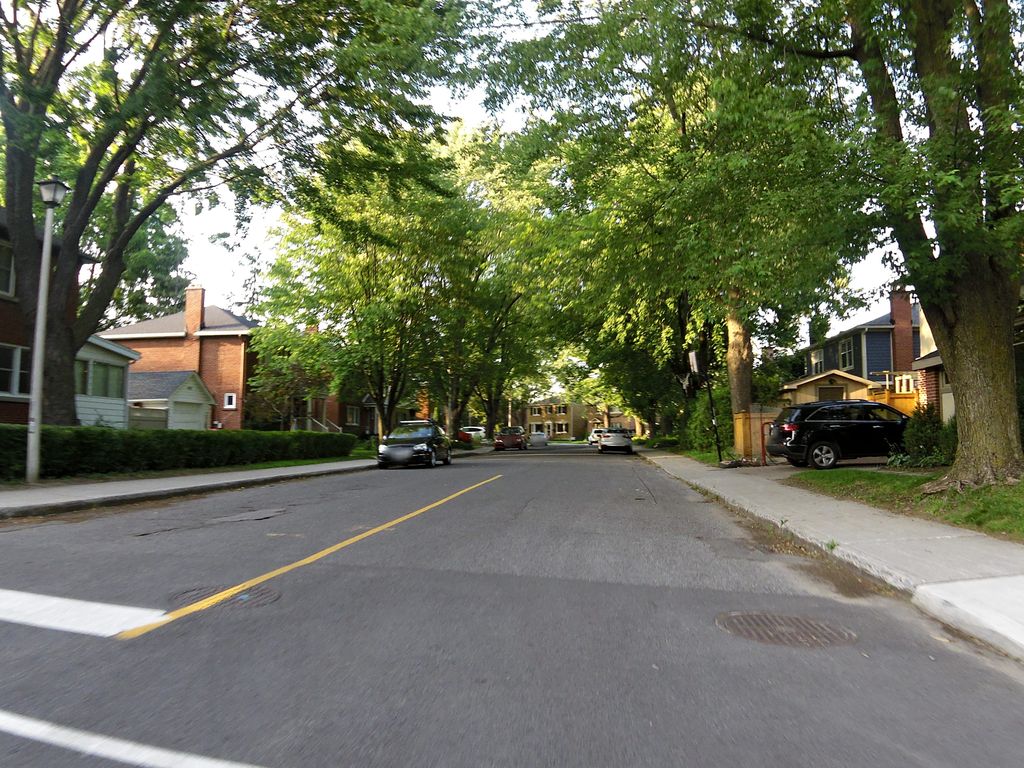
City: ottawa-gatineau